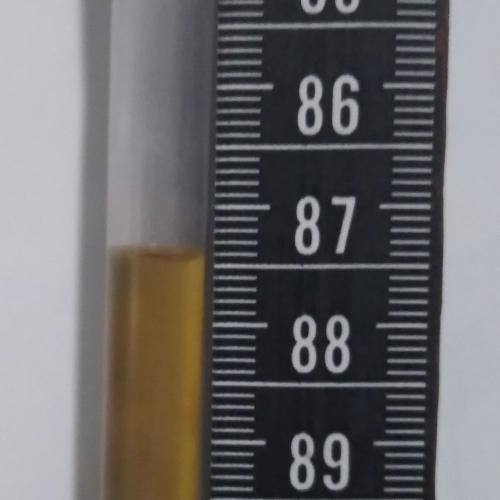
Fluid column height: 87.4 cm